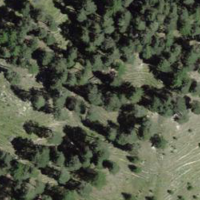
EUNIS habitat code: 44
Species observed at this site:
Pernis apivorus
Lophophanes cristatus
Hirundo rustica
Lanius collurio
Falco tinnunculus
Picus viridis
Ptyonoprogne rupestris
Carduelis carduelis
Delichon urbicum